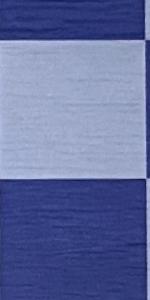
Label: Empty